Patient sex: M
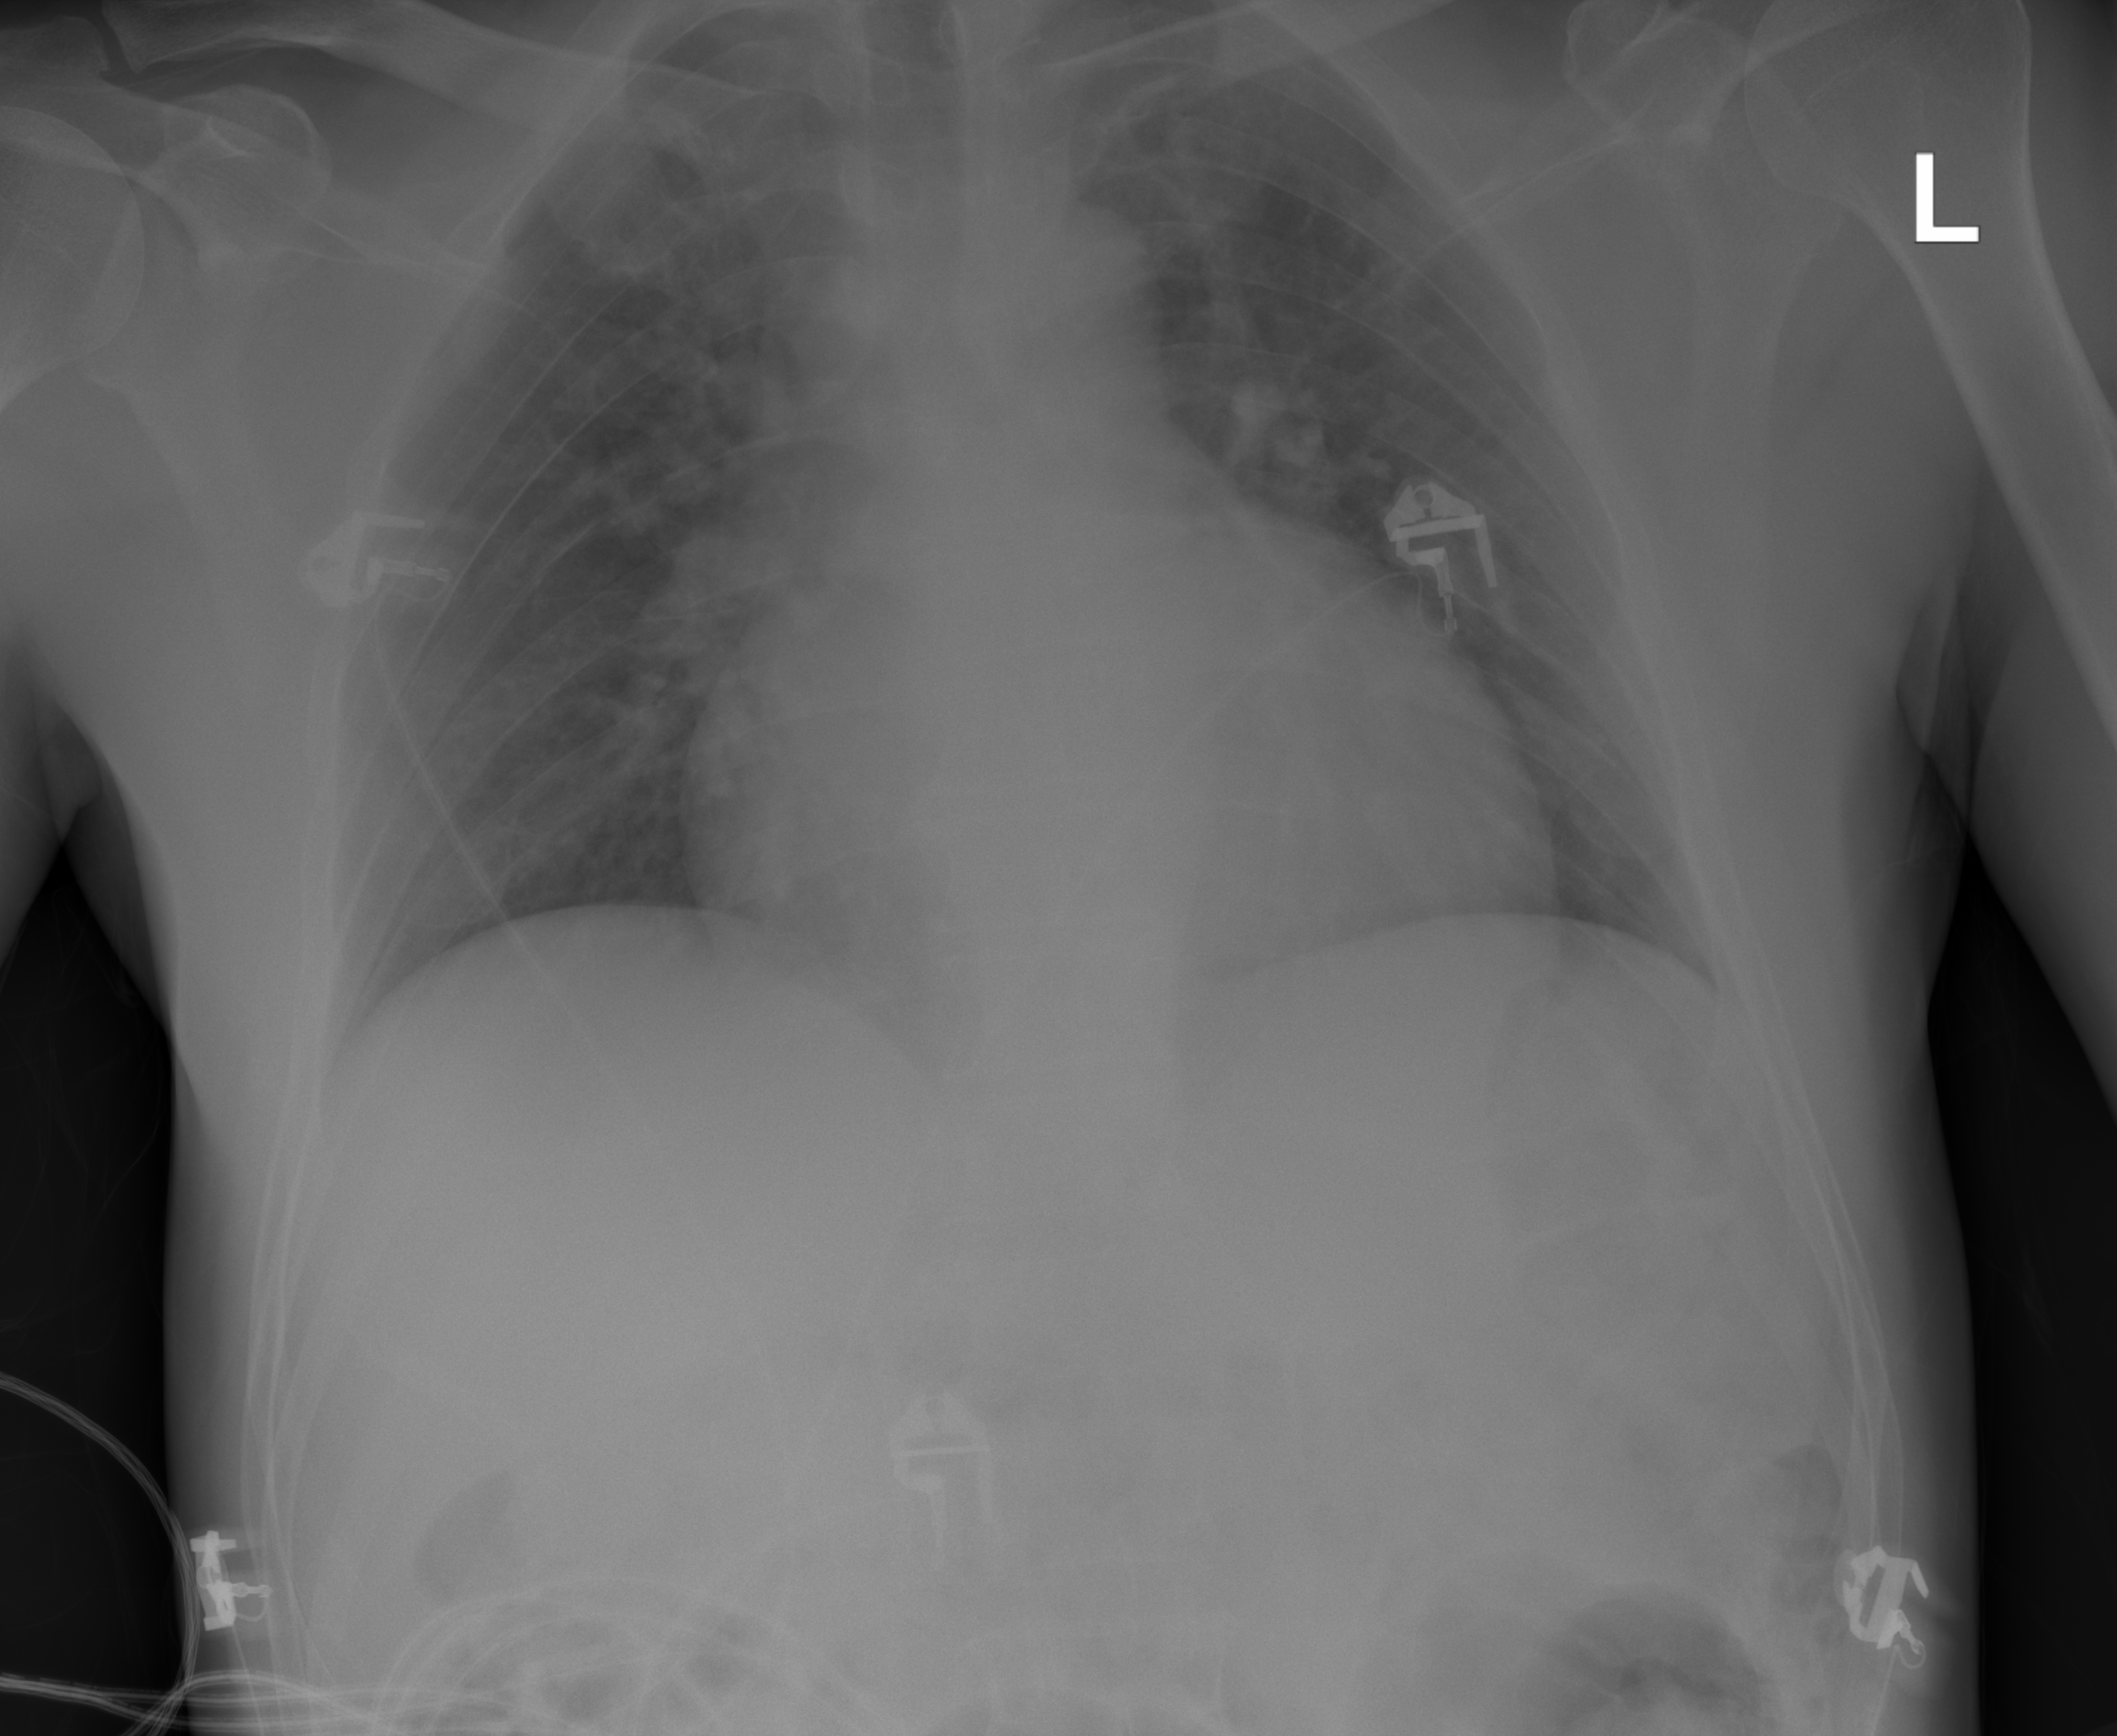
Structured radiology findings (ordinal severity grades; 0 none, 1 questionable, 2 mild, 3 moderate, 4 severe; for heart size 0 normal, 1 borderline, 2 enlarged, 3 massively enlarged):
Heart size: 0
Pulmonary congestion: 2
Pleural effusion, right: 0
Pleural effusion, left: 0
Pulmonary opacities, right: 2
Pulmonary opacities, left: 2
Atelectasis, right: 0
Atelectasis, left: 0